Question: Hi there everyone,
I'm having a little trouble with sqlite3 and python3. I think I'm having one of those dumb moments again, but I'm trying to essentially trying to make the table below.
The sticking point seems to be the foreign keys - I'm doing something wrong, but I haven't quite worked out what - and my google searches aren't really getting me anywhere. I can't find any good documentation. I've tried multiple different syntax's for foreign key's online, but none are getting me any nearer to a working table.

'''
c.execute('''
CREATE TABLE Driver (
ID INTEGER PRIMARY KEY NOT NULL UNIQUE AUTOINCREMENT,
FirstName text,
LastName text,
RegistrationNo text)
''')
c.execute('''
CREATE TABLE Passenger (
ID INTEGER PRIMARY KEY NOT NULL UNIQUE AUTOINCREMENT,
FirstName text,
LastName text)
''')
c.execute('''
pragma foreign_keys=on;
begin transaction;
CREATE TABLE Journey (
ID INTEGER PRIMARY KEY NOT NULL UNIQUE AUTOINCREMENT,
Driver_ID INTEGER NOT NULL
FOREIGN KEY (Driver_ID) REFERENCES Driver,
Origin text,
Destination text,
SeatsAvailable integer,
Date text,
Time text,
DriverNotes text,
PassengerNotes text)
''')
c.execute('''
pragma foreign_keys=on;
begin transaction;
CREATE TABLE Assigned Passengers (
ID INTEGER PRIMARY KEY NOT NULL UNIQUE AUTOINCREMENT,
Journey_ID INTEGER NOT NULL
FOREIGN KEY (Journey_ID) REFERENCES Journey,
Passenger_ID INTEGER NOT NULL
FOREIGN KEY (Passenger_ID) REFERENCES Passenger
''')
'''
One of the messages I'm getting is -
'''
Traceback (most recent call last):
File "/Users/Computer/Bitbucket/Python Project/sql.py", line 46, in <module>
''')
sqlite3.Warning: You can only execute one statement at a time.
'''
Line 46 is at the end of the Journey creation block.
Thanks in advance to anyone that can help :)
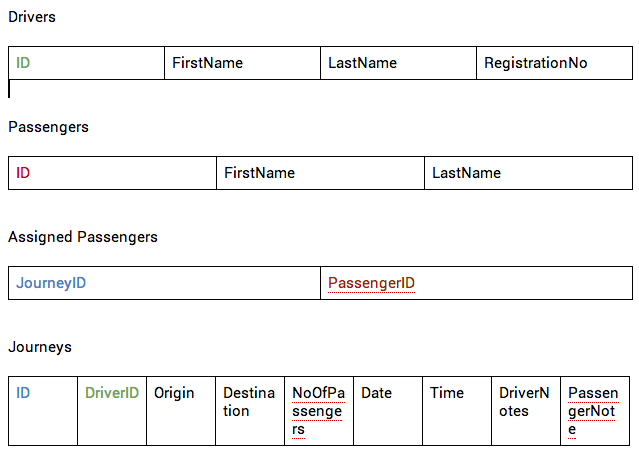
Answer: 1. As the message tells you, you can only execute one statement at a time.
2. You need to execute PRAGMA foreign_keys only once for the connection.
3. Executing BEGIN TRANSACTIOn makes no sense here.
4. A PRIMARY KEY constraint already implies NOT NULL.
5. A PRIMARY KEY constraint already implies UNIQUE.
6. If a table name contains a space, you must quote it.
7. When you declare a foreign key as a table constraint, you must write it after all the columns, and must not forget the delimiting comma.
8. When you declare a foreign key as a column constraint, you must use the correct syntax:
'''
c.execute('''
CREATE TABLE Journey (
ID INTEGER PRIMARY KEY AUTOINCREMENT,
Driver_ID INTEGER NOT NULL REFERENCES Driver(ID),
Origin text,
Destination text,
SeatsAvailable integer,
Date text,
Time text,
DriverNotes text,
PassengerNotes text)
''')
c.execute('''
CREATE TABLE Assigned_Passengers (
ID INTEGER PRIMARY KEY AUTOINCREMENT,
Journey_ID INTEGER NOT NULL REFERENCES Journey(ID),
Passenger_ID INTEGER NOT NULL REFERENCES Passenger(ID))
''')
'''